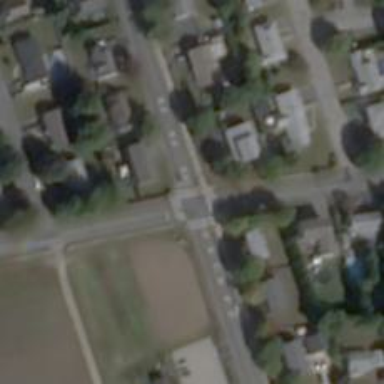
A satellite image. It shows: Marked road crossing.